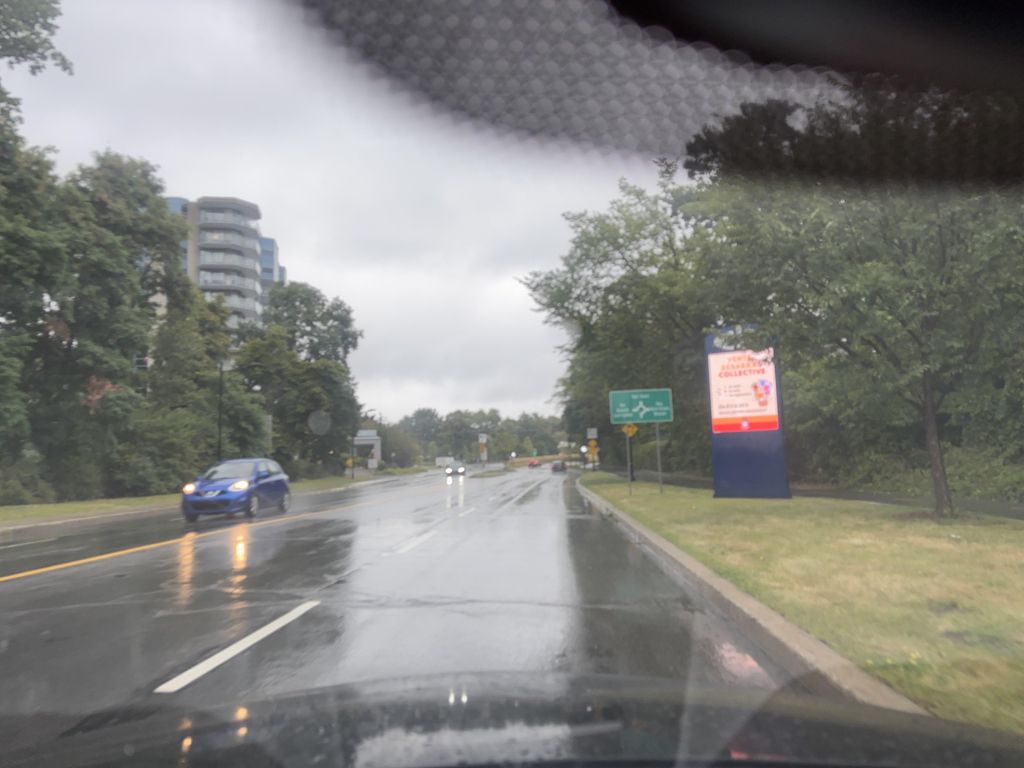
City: montreal